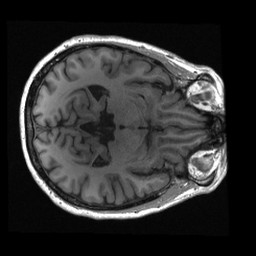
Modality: T1w
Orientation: axial
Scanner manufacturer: siemens
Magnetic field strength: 3 T
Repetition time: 2.3 s
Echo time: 0.00285 s